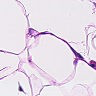
Metastatic tissue present: no